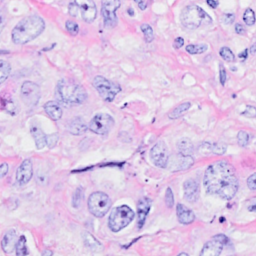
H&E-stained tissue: Breast